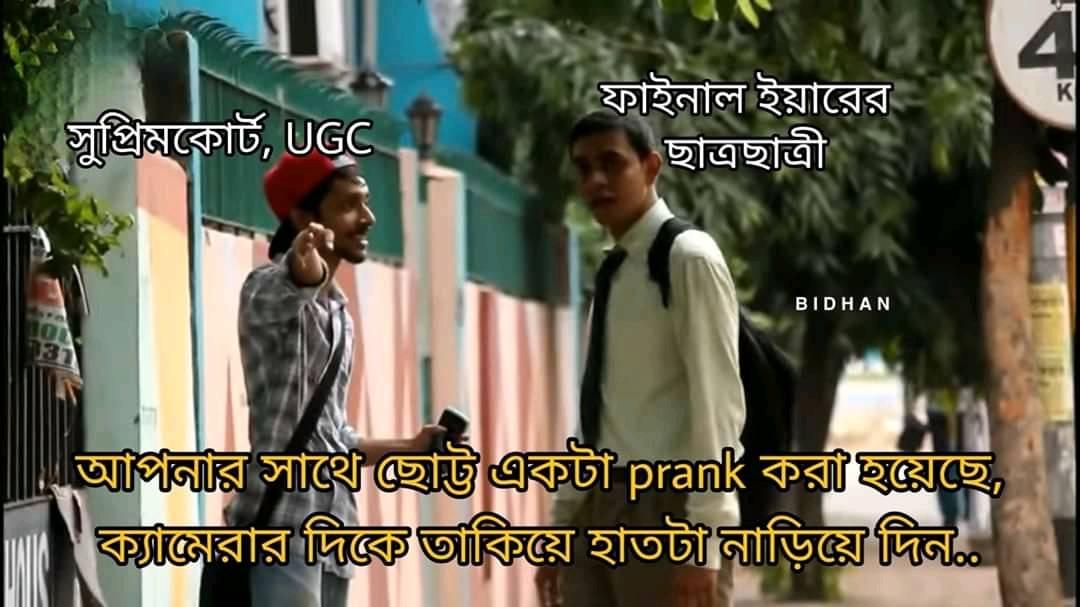
Caption: সুপ্রিমকোর্ট , UGC    ফাইনাল ইয়ারের ছাত্রছাত্রী      আপনার সাথে ছোট্ট একটা করা হয়েছে , ক্যামেরার দিকে তাকিয়ে হাতটা নাড়িয়ে দেন
Label: non-hate